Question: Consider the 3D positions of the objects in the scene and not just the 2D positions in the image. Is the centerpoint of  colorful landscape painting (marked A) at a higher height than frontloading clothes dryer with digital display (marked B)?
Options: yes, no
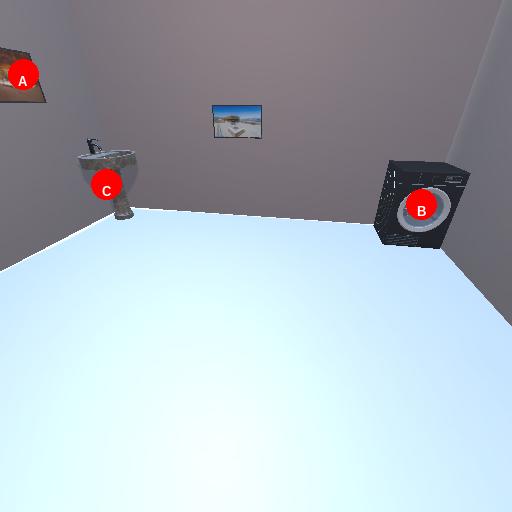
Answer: yes